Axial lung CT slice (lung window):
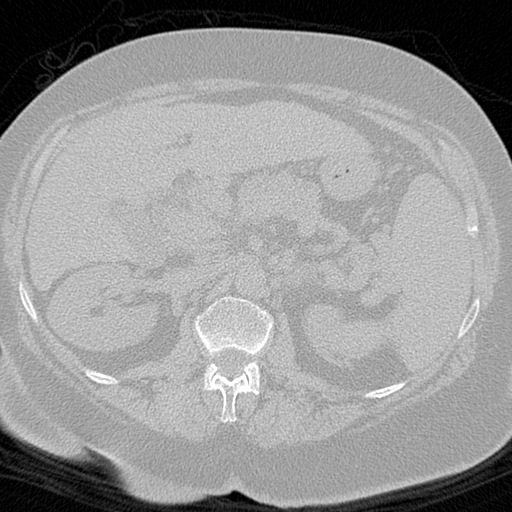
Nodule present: no